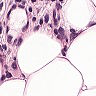
Metastatic tissue present: yes